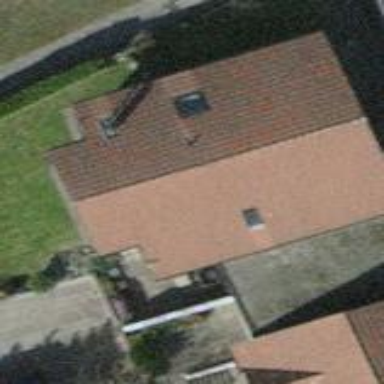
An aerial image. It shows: Detached building.